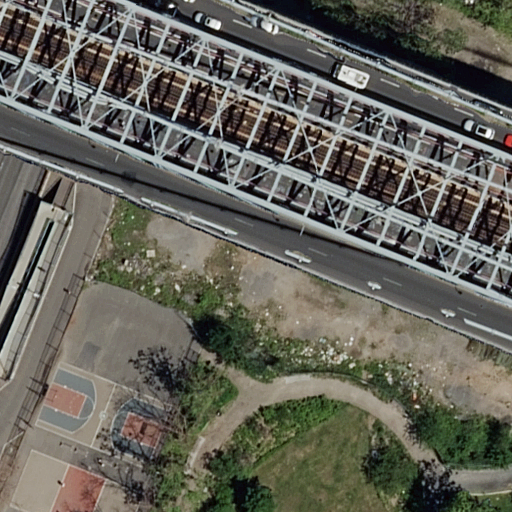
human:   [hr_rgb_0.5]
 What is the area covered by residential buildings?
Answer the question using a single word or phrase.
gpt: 0m2

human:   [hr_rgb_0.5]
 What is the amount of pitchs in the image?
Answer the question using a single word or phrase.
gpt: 3

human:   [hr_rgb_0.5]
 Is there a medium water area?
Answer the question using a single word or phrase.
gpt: no

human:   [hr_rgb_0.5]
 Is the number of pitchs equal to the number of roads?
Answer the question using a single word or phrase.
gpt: no

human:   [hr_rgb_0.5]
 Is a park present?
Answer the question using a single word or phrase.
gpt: yes

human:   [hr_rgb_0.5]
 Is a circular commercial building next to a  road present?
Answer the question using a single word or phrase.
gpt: no

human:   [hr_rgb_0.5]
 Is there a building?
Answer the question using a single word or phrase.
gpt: no

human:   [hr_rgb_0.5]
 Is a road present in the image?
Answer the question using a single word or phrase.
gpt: yes

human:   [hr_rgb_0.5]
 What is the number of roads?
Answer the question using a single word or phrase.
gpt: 14

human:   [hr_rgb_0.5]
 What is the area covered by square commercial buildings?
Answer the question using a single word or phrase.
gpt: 0m2

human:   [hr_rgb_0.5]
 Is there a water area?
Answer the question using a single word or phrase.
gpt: no

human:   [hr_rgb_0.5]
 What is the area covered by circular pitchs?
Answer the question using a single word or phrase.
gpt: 0m2

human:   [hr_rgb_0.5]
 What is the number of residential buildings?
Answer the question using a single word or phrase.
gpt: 0

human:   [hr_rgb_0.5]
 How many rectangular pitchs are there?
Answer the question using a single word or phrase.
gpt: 3

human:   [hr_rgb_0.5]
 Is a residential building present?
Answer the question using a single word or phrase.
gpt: no

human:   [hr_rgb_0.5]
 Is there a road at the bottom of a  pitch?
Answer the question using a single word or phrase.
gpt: yes

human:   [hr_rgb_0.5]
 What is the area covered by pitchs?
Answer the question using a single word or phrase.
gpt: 582m2

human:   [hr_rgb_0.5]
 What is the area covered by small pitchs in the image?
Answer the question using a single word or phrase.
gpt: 65m2

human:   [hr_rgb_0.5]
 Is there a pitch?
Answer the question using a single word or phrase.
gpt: yes

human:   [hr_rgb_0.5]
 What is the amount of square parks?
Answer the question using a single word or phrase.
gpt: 0

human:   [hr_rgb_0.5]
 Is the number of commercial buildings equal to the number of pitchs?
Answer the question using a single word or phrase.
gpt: no

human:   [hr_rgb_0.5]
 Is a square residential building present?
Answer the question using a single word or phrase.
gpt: no

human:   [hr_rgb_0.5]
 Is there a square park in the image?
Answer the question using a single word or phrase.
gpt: no

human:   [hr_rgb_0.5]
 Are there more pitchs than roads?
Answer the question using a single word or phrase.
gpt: no

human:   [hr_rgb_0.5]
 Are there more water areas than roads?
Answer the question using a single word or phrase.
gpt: no

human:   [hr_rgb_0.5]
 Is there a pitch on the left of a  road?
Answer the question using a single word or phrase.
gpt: yes

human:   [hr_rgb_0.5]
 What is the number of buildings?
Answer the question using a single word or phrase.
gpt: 0

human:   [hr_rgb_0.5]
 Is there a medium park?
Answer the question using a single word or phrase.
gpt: no

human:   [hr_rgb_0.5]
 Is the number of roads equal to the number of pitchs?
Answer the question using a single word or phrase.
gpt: no

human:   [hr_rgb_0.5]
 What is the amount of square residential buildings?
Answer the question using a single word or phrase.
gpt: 0

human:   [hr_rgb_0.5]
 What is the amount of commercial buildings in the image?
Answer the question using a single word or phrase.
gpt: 0

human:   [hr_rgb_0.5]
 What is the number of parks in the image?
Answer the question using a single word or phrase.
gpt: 1

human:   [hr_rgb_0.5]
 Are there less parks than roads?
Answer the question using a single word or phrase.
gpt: yes

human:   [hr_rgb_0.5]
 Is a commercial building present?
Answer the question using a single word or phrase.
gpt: no

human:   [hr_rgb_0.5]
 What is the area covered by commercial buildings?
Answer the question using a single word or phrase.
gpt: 0m2

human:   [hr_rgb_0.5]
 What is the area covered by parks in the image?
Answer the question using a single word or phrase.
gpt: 4644m2

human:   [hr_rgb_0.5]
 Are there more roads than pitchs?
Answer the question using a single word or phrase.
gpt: yes

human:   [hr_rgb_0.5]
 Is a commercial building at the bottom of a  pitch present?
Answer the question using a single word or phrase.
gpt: no

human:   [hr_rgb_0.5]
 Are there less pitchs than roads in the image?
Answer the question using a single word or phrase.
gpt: yes

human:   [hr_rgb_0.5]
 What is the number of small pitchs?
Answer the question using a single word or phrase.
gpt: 1

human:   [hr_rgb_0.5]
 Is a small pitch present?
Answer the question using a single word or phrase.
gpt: yes

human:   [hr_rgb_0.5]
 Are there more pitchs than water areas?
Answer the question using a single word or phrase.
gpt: yes

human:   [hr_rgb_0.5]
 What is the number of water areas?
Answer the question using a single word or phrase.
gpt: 0

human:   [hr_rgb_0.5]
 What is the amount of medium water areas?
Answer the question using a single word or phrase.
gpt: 0

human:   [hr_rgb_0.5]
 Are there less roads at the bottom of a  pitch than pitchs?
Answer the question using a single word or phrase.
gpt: no

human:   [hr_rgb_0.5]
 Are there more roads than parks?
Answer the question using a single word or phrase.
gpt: yes

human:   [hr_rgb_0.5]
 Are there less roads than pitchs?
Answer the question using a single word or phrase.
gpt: no

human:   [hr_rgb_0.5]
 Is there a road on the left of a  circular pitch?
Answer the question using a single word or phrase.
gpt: no

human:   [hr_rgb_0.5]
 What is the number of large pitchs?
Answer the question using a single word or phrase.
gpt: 0

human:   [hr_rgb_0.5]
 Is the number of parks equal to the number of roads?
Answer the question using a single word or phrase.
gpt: no

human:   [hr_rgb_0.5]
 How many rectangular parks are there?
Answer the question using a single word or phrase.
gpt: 1

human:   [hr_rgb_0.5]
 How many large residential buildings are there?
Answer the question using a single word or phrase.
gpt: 0

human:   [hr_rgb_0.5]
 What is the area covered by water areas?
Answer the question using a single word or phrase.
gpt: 0m2

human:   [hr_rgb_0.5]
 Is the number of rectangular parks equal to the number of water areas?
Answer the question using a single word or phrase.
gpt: no

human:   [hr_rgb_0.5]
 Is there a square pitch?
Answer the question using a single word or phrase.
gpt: no

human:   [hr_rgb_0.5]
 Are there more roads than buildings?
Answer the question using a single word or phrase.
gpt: yes

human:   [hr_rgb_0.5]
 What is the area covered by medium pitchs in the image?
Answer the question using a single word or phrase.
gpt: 516m2

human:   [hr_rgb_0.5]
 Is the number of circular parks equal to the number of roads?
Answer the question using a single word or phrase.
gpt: no

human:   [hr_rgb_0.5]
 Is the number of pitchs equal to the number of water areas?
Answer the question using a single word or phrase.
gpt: no

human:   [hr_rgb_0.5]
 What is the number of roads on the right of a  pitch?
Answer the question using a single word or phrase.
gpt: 4

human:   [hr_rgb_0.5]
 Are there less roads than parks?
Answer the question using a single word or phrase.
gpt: no

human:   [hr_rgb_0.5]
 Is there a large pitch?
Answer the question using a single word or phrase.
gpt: no

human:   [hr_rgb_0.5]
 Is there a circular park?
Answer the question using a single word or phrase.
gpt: no

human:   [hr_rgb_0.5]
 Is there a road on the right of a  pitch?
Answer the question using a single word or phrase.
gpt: yes